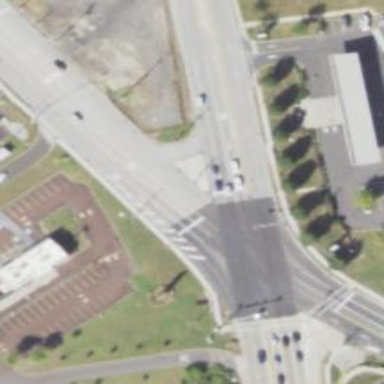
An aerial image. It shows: Asphalt road with primary link designation.